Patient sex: M
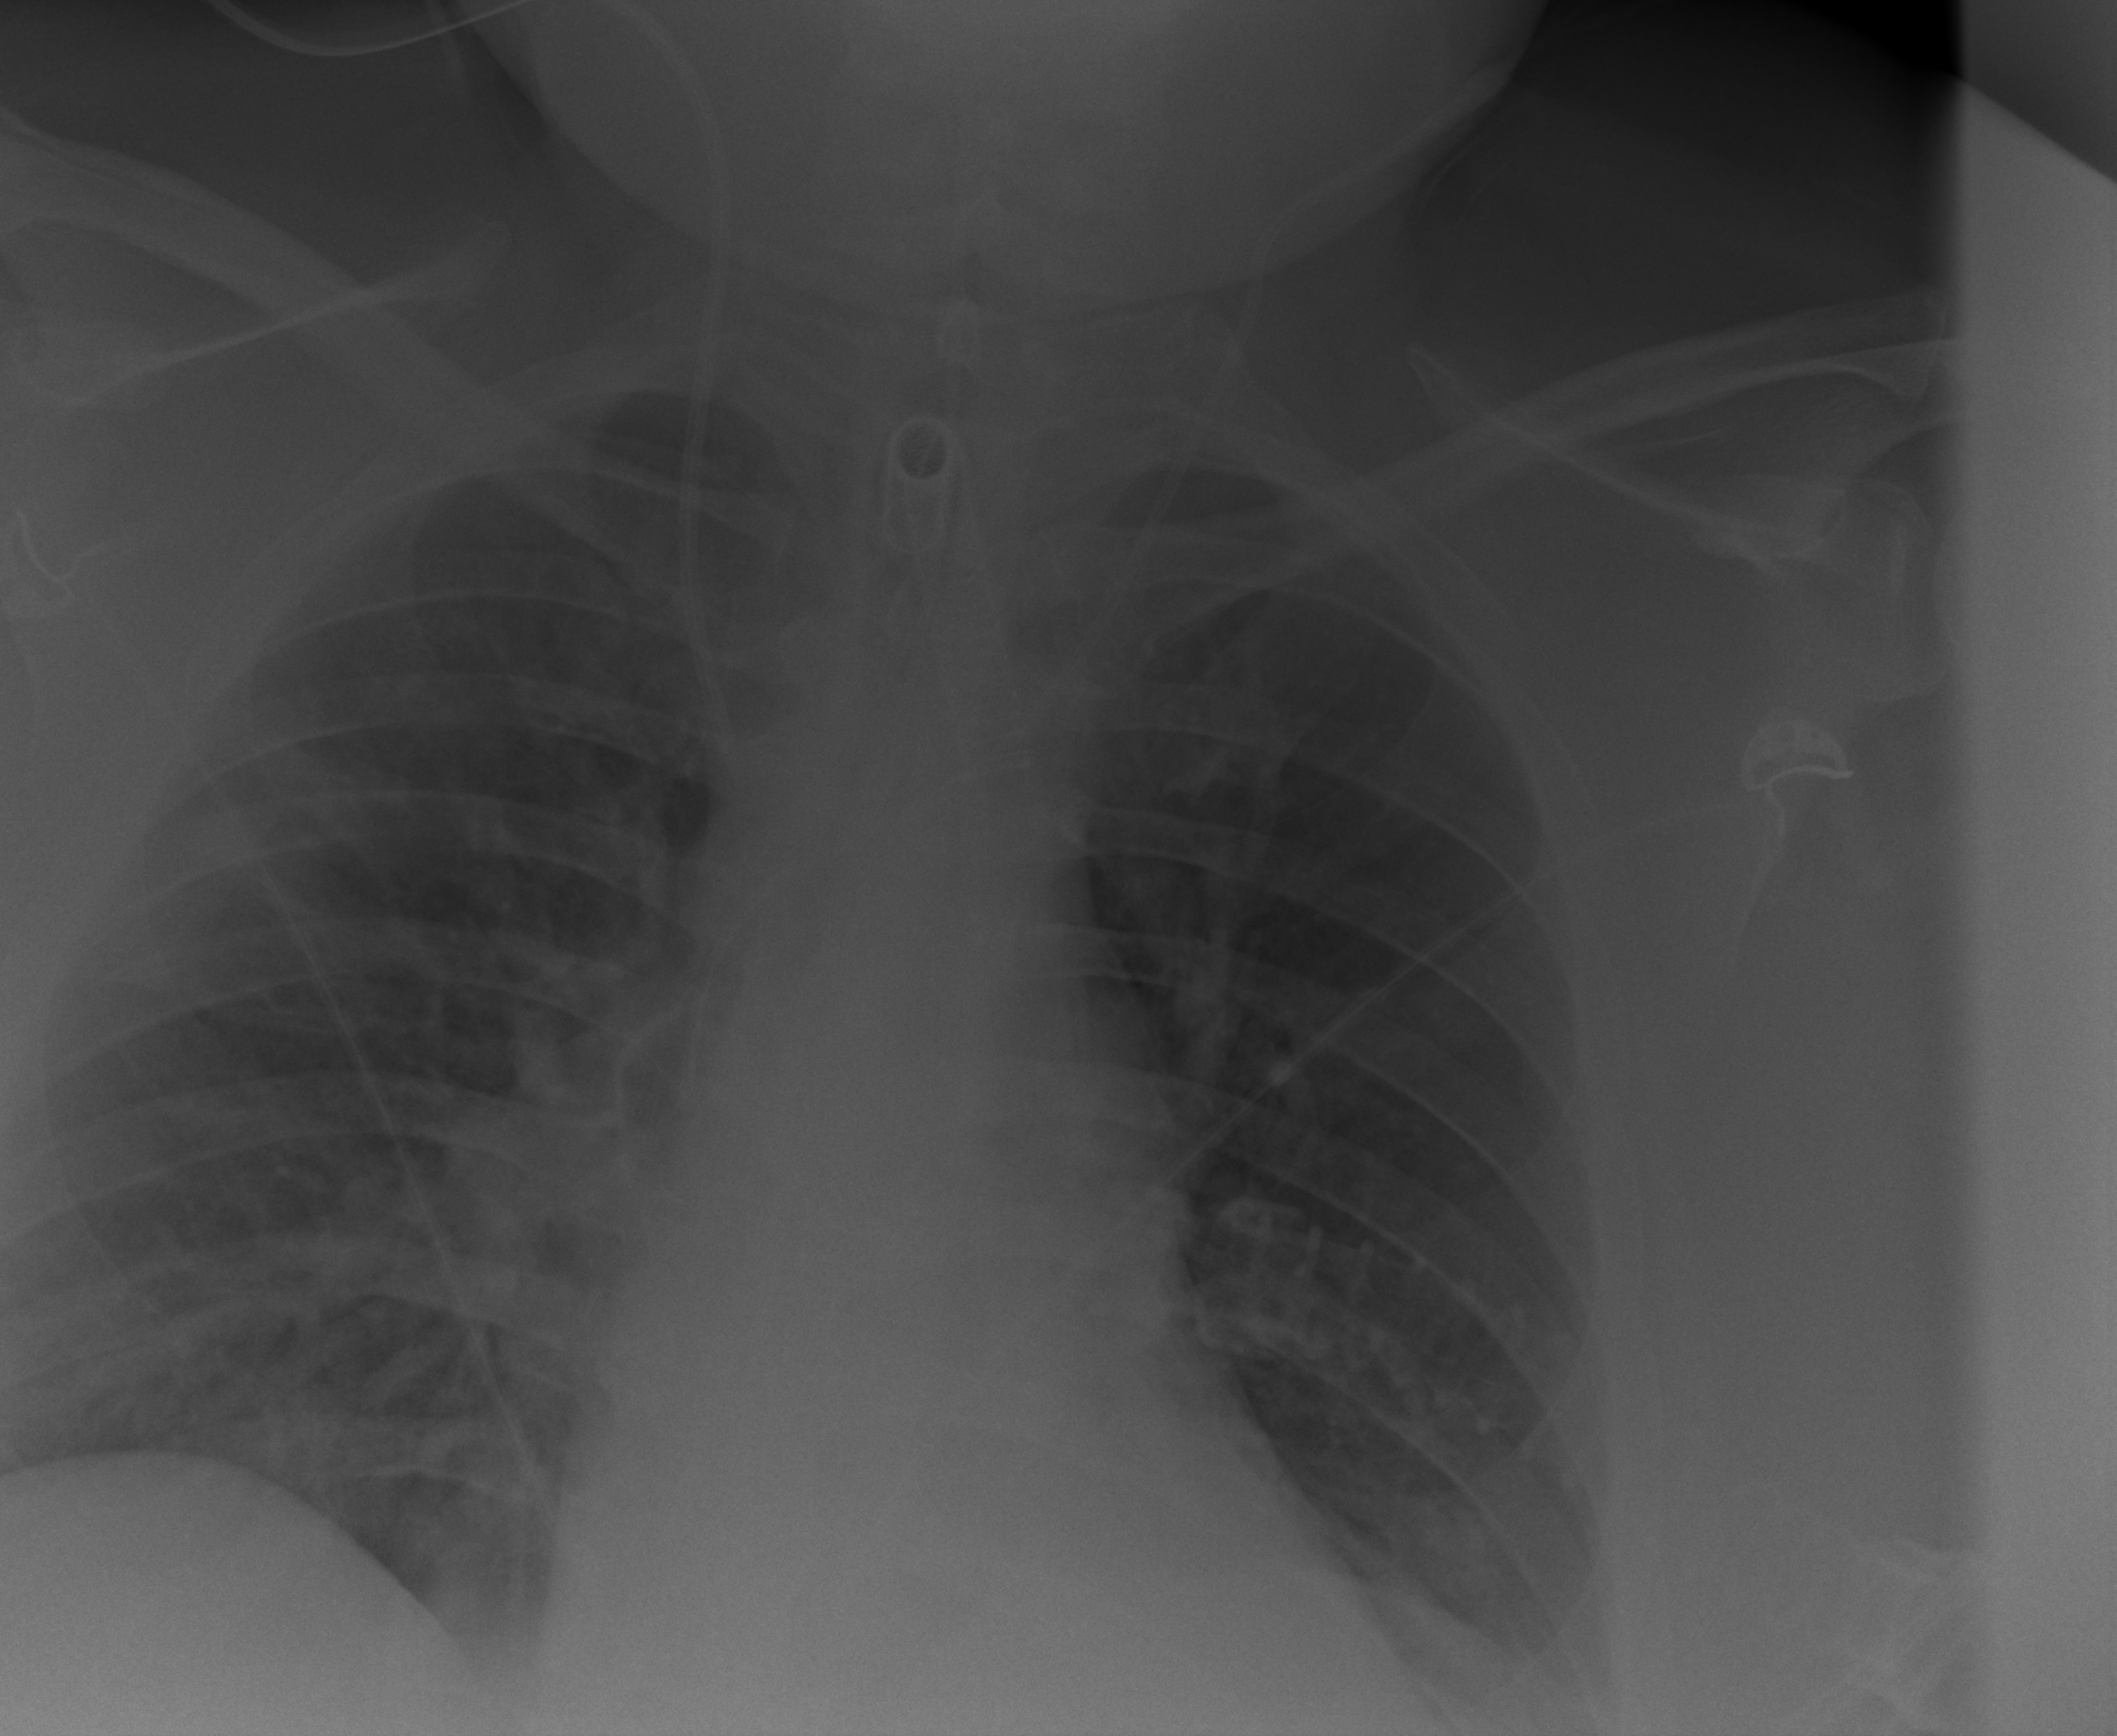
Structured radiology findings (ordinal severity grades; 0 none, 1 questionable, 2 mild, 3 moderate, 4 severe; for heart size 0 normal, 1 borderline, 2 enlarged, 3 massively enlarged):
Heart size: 0
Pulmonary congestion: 2
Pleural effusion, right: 0
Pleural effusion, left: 2
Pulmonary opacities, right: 2
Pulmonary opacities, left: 0
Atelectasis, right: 2
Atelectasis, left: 0